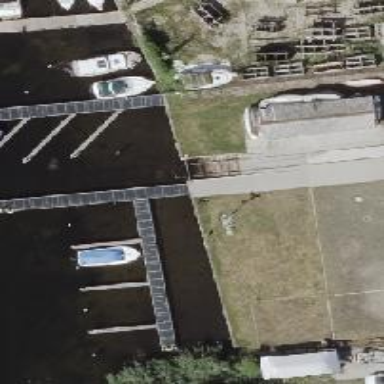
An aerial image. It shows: Man-made pier.